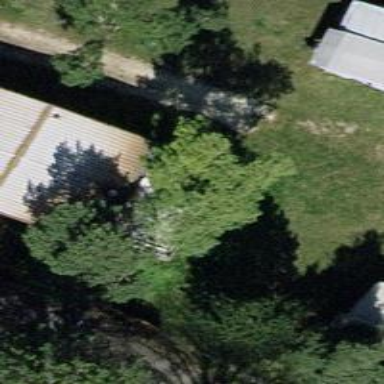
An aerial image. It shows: Needle-leaved tree in natural setting.